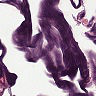
Metastatic tissue present: no